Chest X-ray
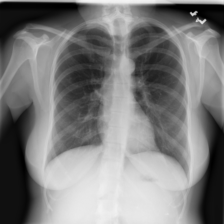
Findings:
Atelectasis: negative
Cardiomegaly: negative
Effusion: negative
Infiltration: negative
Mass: negative
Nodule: negative
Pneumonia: negative
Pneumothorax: negative
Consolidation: negative
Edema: negative
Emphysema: negative
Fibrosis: negative
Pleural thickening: negative
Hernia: negative